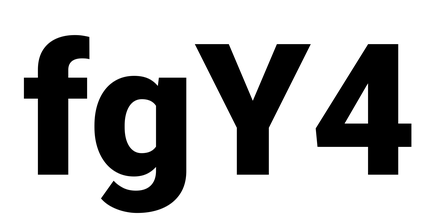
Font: Roboto_Black